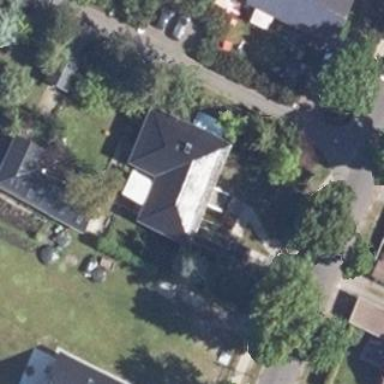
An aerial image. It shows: Simple house.